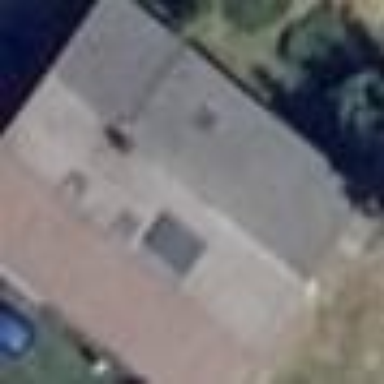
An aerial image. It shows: Building with gabled roof. The roof orientation is along the building's structure.